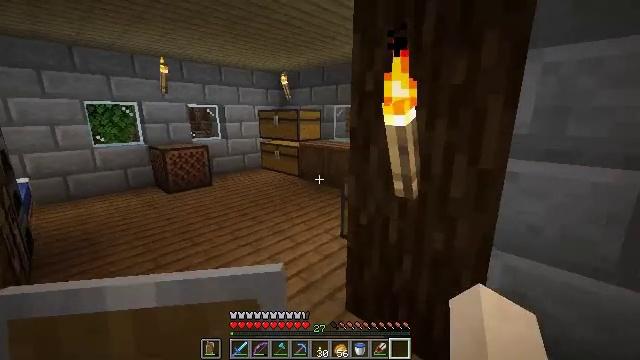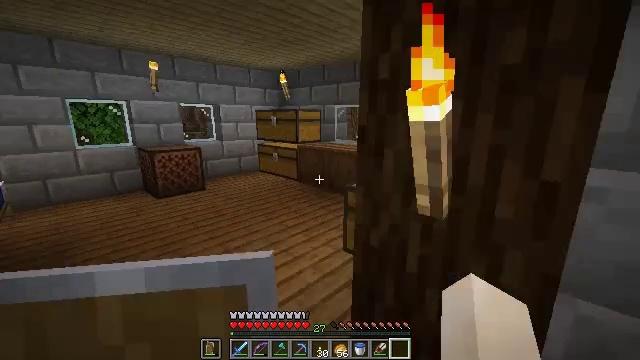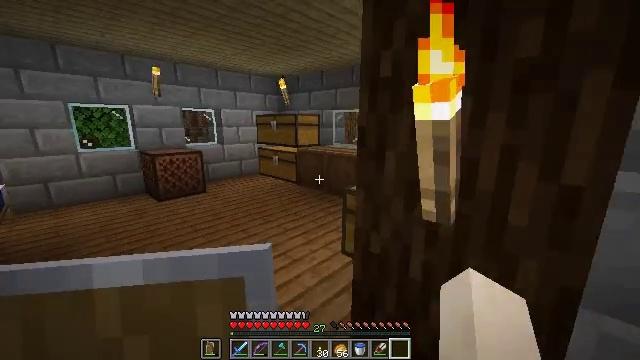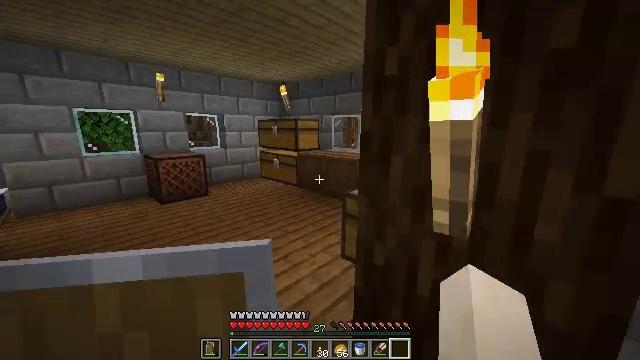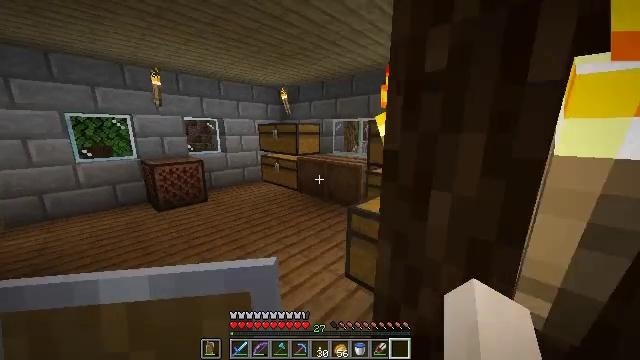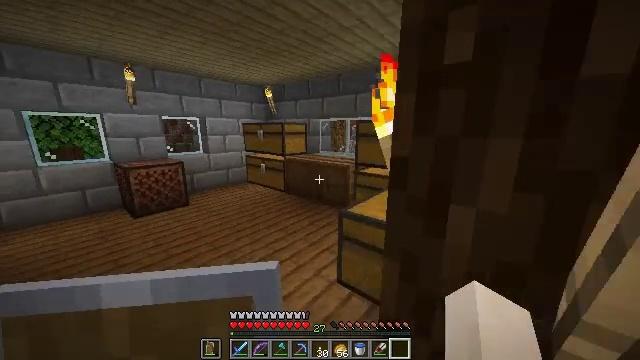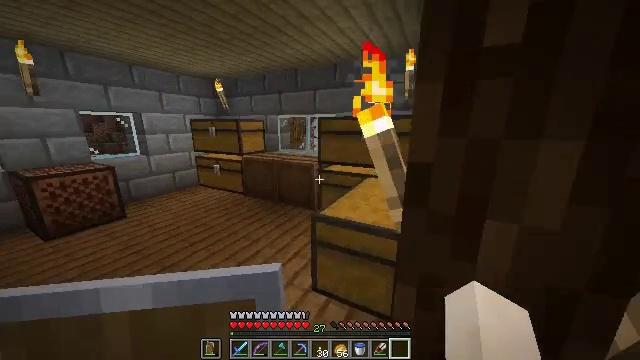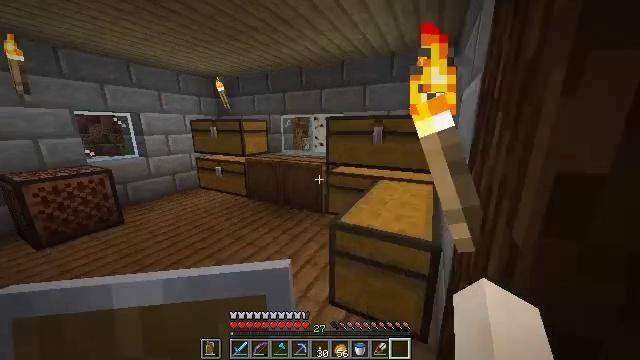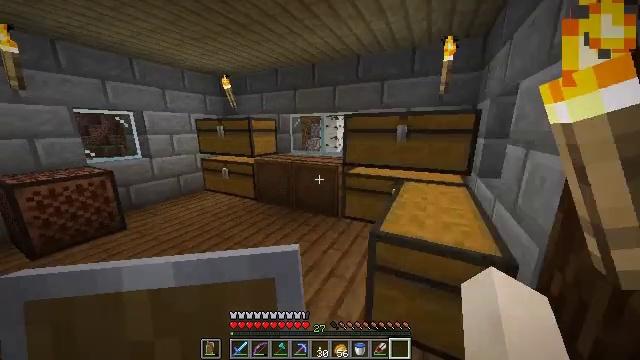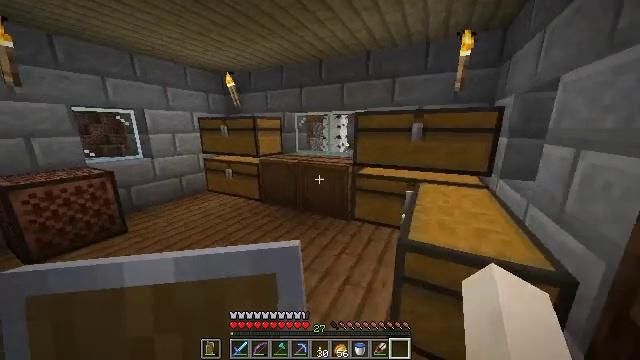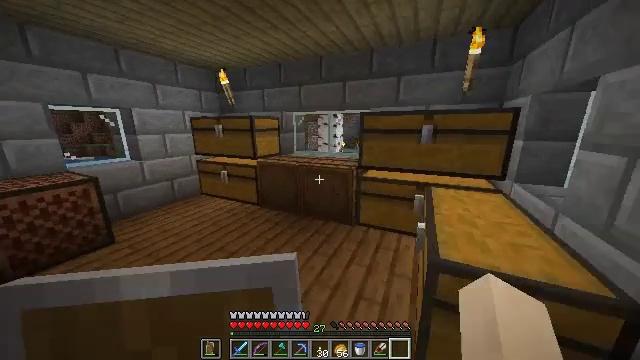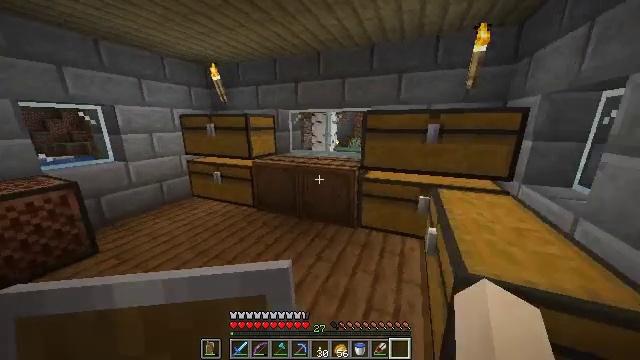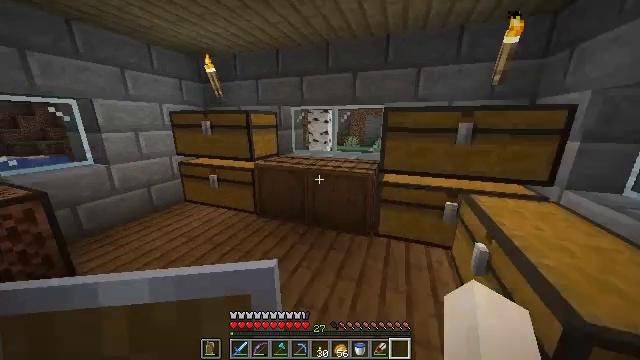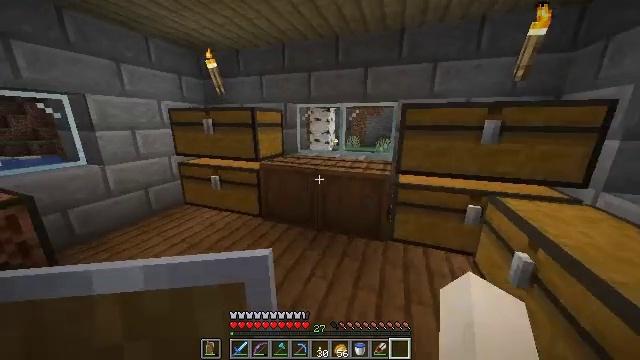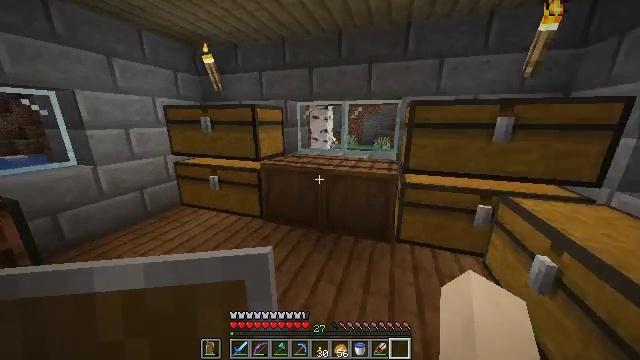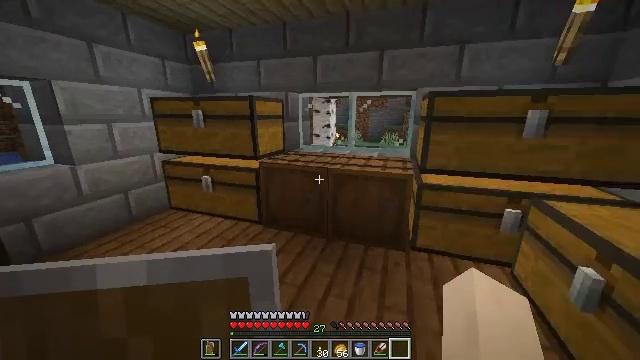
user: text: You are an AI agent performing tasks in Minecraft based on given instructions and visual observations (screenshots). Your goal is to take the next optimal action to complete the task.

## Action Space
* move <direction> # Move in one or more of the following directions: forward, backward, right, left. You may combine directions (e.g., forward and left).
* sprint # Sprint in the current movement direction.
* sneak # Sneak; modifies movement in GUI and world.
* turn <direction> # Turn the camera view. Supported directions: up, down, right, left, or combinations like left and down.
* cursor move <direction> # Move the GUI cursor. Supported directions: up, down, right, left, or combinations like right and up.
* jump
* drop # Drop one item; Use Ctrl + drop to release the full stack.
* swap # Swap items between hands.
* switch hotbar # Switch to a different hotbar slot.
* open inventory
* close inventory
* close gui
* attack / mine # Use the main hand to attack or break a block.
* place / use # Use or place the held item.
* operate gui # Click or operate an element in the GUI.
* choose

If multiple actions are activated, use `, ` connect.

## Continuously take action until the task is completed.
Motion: motion action
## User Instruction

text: Attack the barrel to gather it.
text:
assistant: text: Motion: move forward, sprint
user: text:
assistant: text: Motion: move forward, sprint
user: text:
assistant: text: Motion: move forward, sprint
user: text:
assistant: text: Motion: move forward, sprint
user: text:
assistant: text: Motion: move forward and move left, turn right
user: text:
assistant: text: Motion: move forward and move left, turn right
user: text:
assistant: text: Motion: move forward and move left
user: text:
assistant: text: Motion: move forward and move left
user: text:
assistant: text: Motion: move forward and move left
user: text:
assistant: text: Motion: move forward and move left, turn right
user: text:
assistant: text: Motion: move forward and move left, turn right
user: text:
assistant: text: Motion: move forward and move left, turn right
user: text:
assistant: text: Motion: move forward and move left
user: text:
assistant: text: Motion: turn right
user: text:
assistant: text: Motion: no_op
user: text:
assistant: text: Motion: no_op
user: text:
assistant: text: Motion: no_op
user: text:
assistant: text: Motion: no_op
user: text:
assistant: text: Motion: no_op
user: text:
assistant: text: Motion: no_op
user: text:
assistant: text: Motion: no_op
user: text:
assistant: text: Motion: no_op
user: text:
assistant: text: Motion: no_op
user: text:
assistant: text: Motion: no_op
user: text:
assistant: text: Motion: no_op
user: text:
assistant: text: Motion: no_op
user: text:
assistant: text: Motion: no_op
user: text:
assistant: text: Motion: no_op
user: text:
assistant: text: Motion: no_op
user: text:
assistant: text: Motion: no_op